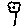
Label: flower